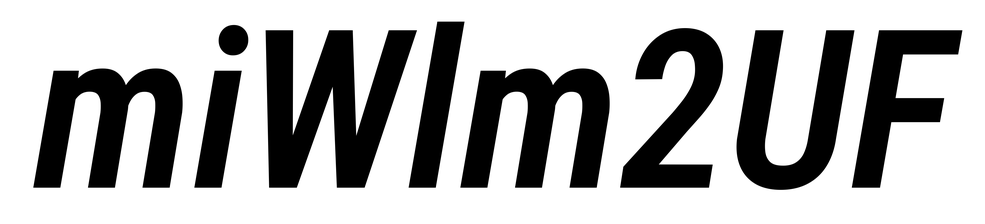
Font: Roboto-Italic_Condensed_SemiBold_Italic